Chest X-ray:
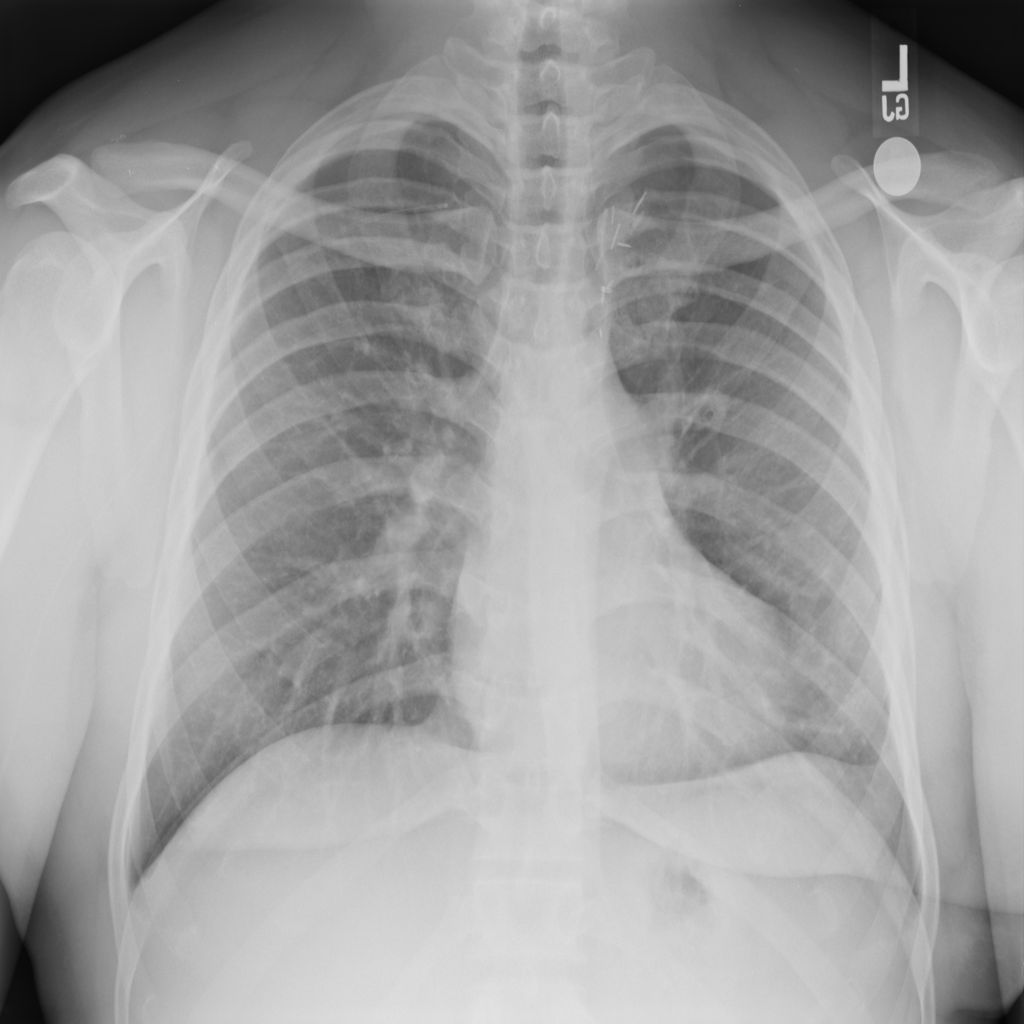
Findings: Pleural Thickening
No abnormal finding: no